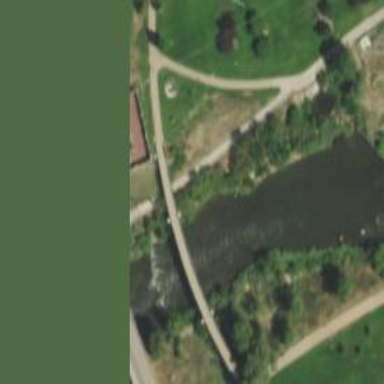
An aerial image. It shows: Man-made bridge.